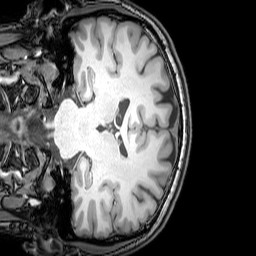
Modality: T1w
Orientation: coronal
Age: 26
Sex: male
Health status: healthy
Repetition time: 0.081 s
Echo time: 0.037 s